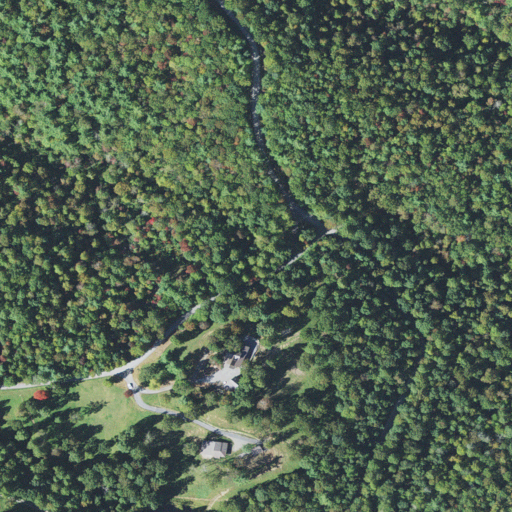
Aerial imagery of gap in North Carolina named Rich Mountain Gap containing mixed forest, open development, deciduous forest, evergreen forest, and grassland